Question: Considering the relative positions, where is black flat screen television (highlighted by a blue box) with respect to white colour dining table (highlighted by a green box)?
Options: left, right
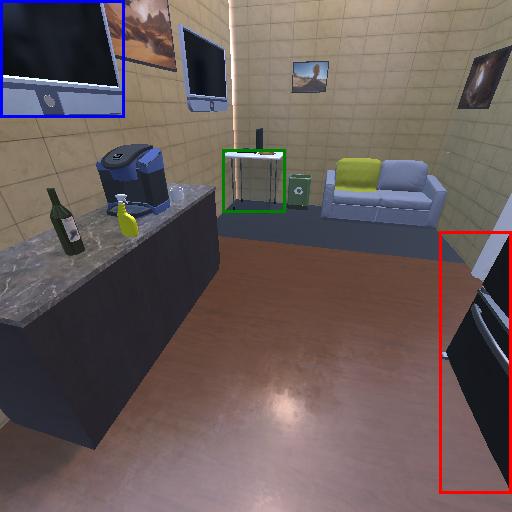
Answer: left